Field crop: maize
Growth stage: 2
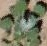
Species: chenopodium